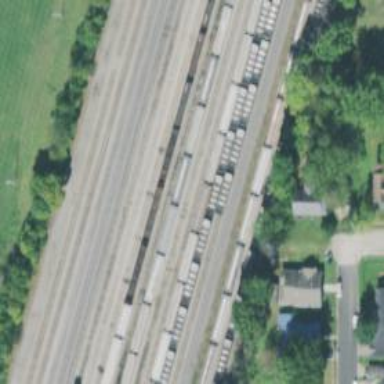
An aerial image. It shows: Railway yard used for servicing trains.